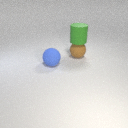
large green rubber cylinder above large brown rubber sphere